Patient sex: M
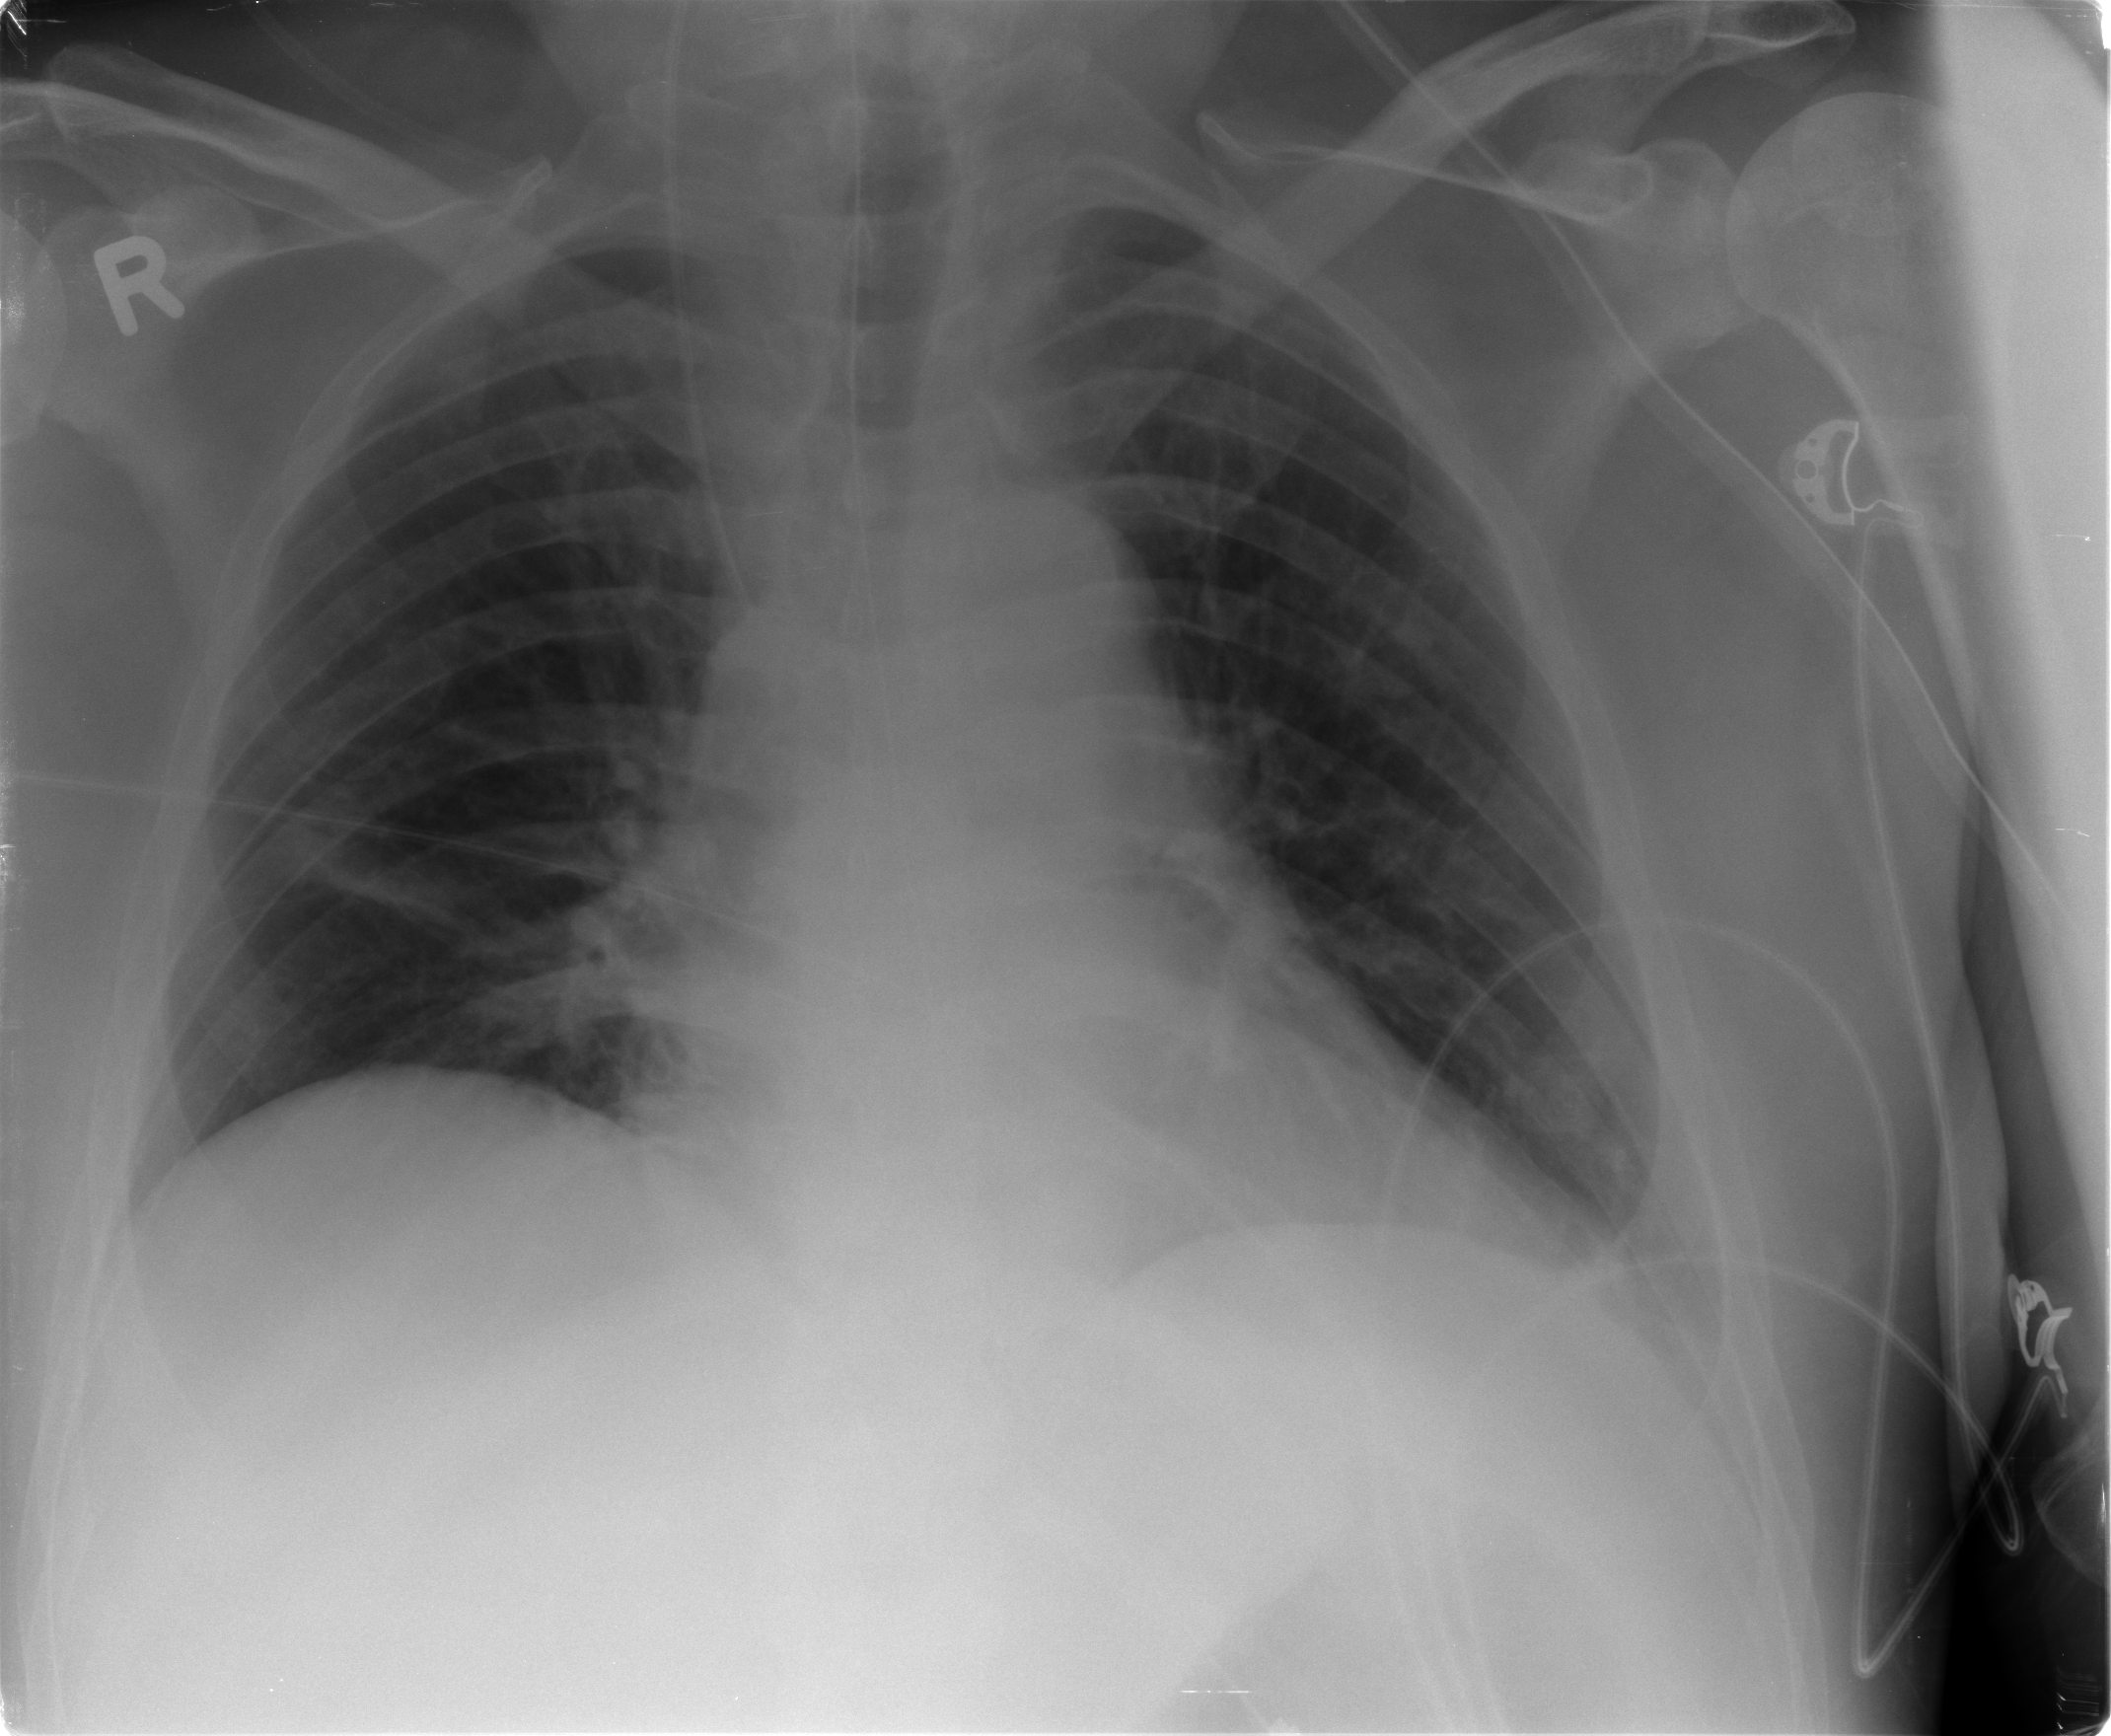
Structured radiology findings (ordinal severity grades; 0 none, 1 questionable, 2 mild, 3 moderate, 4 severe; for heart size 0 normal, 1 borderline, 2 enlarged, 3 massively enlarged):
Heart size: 0
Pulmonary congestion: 0
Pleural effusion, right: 0
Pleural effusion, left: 0
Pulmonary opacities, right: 0
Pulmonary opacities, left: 0
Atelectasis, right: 2
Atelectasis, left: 2